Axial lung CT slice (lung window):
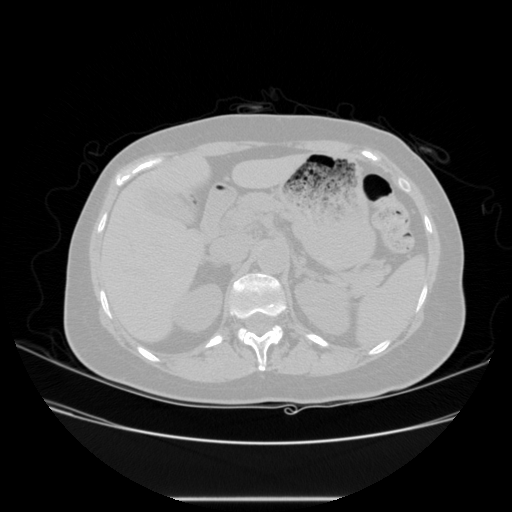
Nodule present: no